Question: I have array of sprites forming T shape, and I want to ratate them around the same origin, in my case box2D body origin, like this:

my shape is defined in matrix like this:
'''
int array[][]= {{0,1,1,1,0},
{0,0,1,0,0},
{0,0,1,0,0},
{0,0,0,0,0},
{0,0,0,0,0}};
'''
this is how I create the body:
'''
public void setBody(int[][] blocks){
BodyDef def = new BodyDef();
def.type = BodyType.DynamicBody;
def.position.set(new Vector2(0 * WORLD_TO_BOX, 0 * WORLD_TO_BOX));
Body body = world.createBody(def);
body.setTransform(130*WORLD_TO_BOX, 200*WORLD_TO_BOX, -90*MathUtils.degreesToRadians);
for (int x = 0; x < 5; x++) { // HARDCODED 5
for (int y = 0; y < 5; y++) { // HARDCODED 5
if(blocks[x][y] == 1){
PolygonShape poly = new PolygonShape();
Vector2 v = new Vector2((x*size/BOX_TO_WORLD),(y*size/BOX_TO_WORLD));
poly.setAsBox(size/2 * WORLD_TO_BOX, size/2 * WORLD_TO_BOX, v, 0);
Sprite sprite = new Sprite(new Texture(Gdx.files.internal("data/block.png")));
sprite.setSize(size, size);
sprites.add(sprite);
orig.add(v);
body.createFixture(poly, 1);
poly.dispose();
}
}
}
this.body = body;
}
'''
this is my render method:
'''
public void draw(SpriteBatch batch){
for (int i = 0;i< this.body.getFixtureList().size;i++) {
Vector2 pos = this.body.getFixtureList().get(i).getBody().getPosition();
Sprite sprite = sprites.get(i);
sprite.setOrigin(this.body.getWorldCenter().x,this.body.getWorldCenter().y);
sprite.setPosition(pos.x*BOX_TO_WORLD+orig.get(i).x*32-16, pos.y*BOX_TO_WORLD+orig.get(i).y*32-16);
sprite.setRotation(this.body.getAngle()*MathUtils.radiansToDegrees);
sprite.draw(batch);
}
}
'''
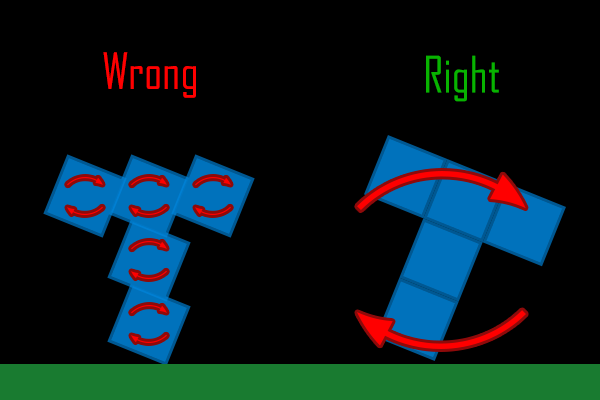
Answer: The easiest way to do this is to create all the fixtures, remembering what their relative position is to the body. Create a sprite for each fixture and update them using the body->GetWorldPosition(fixture center) each time the physics updates. Finally, the rotation of the sprites is the same as the rotation of the body (excepting it is the negative of the angle).
For example, to create the body:
'''
void MainScene::CreateBody()
{
Vec2 position(0,0);
// Create the body.
b2BodyDef bodyDef;
bodyDef.position = position;
bodyDef.type = b2_dynamicBody;
_body = _world->CreateBody(&bodyDef);
assert(_body != NULL);
// Now attach fixtures to the body.
FixtureDef fixtureDef;
PolygonShape polyShape;
vector<Vec2> vertices;
const float32 VERT_SCALE = .5;
fixtureDef.shape = &polyShape;
fixtureDef.density = 1.0;
fixtureDef.friction = 1.0;
fixtureDef.isSensor = false;
// Main Box
vertices.clear();
vertices.push_back(Vec2(1*VERT_SCALE,1*VERT_SCALE));
vertices.push_back(Vec2(-1*VERT_SCALE,1*VERT_SCALE));
vertices.push_back(Vec2(-1*VERT_SCALE,-1*VERT_SCALE));
vertices.push_back(Vec2(1*VERT_SCALE,-1*VERT_SCALE));
polyShape.Set(&vertices[0],vertices.size());
_body->CreateFixture(&fixtureDef);
_fixturePositions.push_back(CalculateAverage(vertices));
// Down one
vertices.clear();
vertices.push_back(Vec2(1*VERT_SCALE,-1*VERT_SCALE));
vertices.push_back(Vec2(-1*VERT_SCALE,-1*VERT_SCALE));
vertices.push_back(Vec2(-1*VERT_SCALE,-3*VERT_SCALE));
vertices.push_back(Vec2(1*VERT_SCALE,-3*VERT_SCALE));
polyShape.Set(&vertices[0],vertices.size());
_body->CreateFixture(&fixtureDef);
_fixturePositions.push_back(CalculateAverage(vertices));
// Up One
vertices.clear();
vertices.push_back(Vec2(1*VERT_SCALE,3*VERT_SCALE));
vertices.push_back(Vec2(-1*VERT_SCALE,3*VERT_SCALE));
vertices.push_back(Vec2(-1*VERT_SCALE,1*VERT_SCALE));
vertices.push_back(Vec2(1*VERT_SCALE,1*VERT_SCALE));
polyShape.Set(&vertices[0],vertices.size());
_body->CreateFixture(&fixtureDef);
_fixturePositions.push_back(CalculateAverage(vertices));
// T Left Top
vertices.clear();
vertices.push_back(Vec2(-1*VERT_SCALE,3*VERT_SCALE));
vertices.push_back(Vec2(-3*VERT_SCALE,3*VERT_SCALE));
vertices.push_back(Vec2(-3*VERT_SCALE,1*VERT_SCALE));
vertices.push_back(Vec2(-1*VERT_SCALE,1*VERT_SCALE));
polyShape.Set(&vertices[0],vertices.size());
_body->CreateFixture(&fixtureDef);
_fixturePositions.push_back(CalculateAverage(vertices));
// T Right Top
vertices.clear();
vertices.push_back(Vec2(3*VERT_SCALE,3*VERT_SCALE));
vertices.push_back(Vec2(1*VERT_SCALE,3*VERT_SCALE));
vertices.push_back(Vec2(1*VERT_SCALE,1*VERT_SCALE));
vertices.push_back(Vec2(3*VERT_SCALE,1*VERT_SCALE));
polyShape.Set(&vertices[0],vertices.size());
_body->CreateFixture(&fixtureDef);
_fixturePositions.push_back(CalculateAverage(vertices));
_body->SetAngularVelocity(M_PI/8);
}
'''
The CalculateAverage(...) function just finds the average of the vertices. For squares, it will be the center. I could manually set the centers, but I didn't want to make a simple math oopsie so I wrote a quick function to handle it.
Then create the sprites:
'''
void MainScene::CreateSprites()
{
Viewport& vp = Viewport::Instance();
for(int idx = 0; idx < _fixturePositions.size(); idx++)
{
CCSprite* sprite = CCSprite::create("arrow.png");
sprite->setScale(1.0*vp.GetPTMRatio()/128);
_fixtureSprites.push_back(sprite);
addChild(sprite);
}
}
'''
Then update the sprites after each physics update:
'''
void MainScene::UpdateSprites()
{
for(int idx = 0; idx < _fixturePositions.size(); idx++)
{
CCPoint spritePosition = Viewport::Instance().Convert(_body->GetWorldPoint(_fixturePositions[idx]));
_fixtureSprites[idx]->setPosition(spritePosition);
float32 bodyAngle = _body->GetAngle();
bodyAngle = MathUtilities::AdjustAngle(bodyAngle);
_fixtureSprites[idx]->setRotation(-CC_RADIANS_TO_DEGREES(bodyAngle));
}
}
'''
The viewport has a function Convert(..) that takes a Vec2 and converts it to a pixel position on the screen. AdjustAngle just puts the angle back in the range of [-pi,pi). All the rest should be fairly straightforward, but feel free to ask.
I have posted a solution on git hub <URL>. Check out the code in MainScene.cpp.
And this is what it looks like on my simulator:

The implementation here uses a "Viewport" class to map between the Box2d world (meters) and the screen coordinates (pixels). One consequence of this is that you can automatically adjust the sizes of sprites based on the size you want the bodies to be in meters and the size of the graphic in pixels. This is part of a larger set of components that I often use. You can find more information about them <URL>.
Was this helpful?